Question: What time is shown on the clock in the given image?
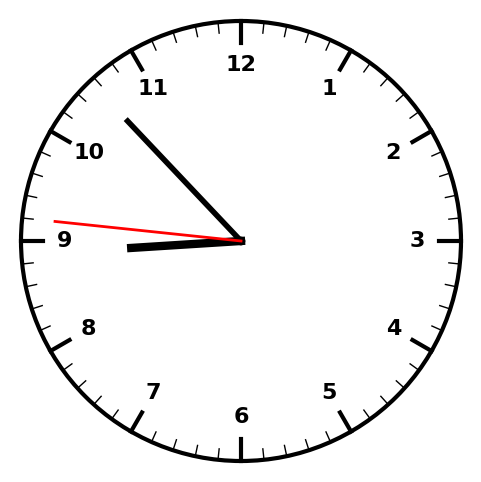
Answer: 08:52:46